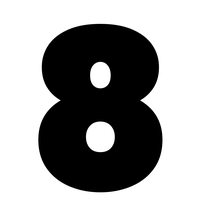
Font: Poppins-Black